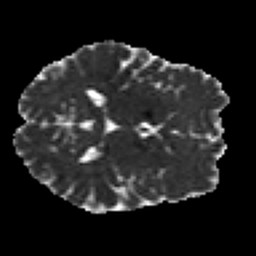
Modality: MD
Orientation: axial
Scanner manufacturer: siemens
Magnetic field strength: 3 T
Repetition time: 7.8 s
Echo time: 0.09 s